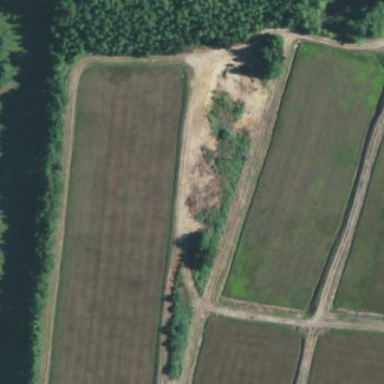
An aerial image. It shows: Farmland with cranberries as the crop.